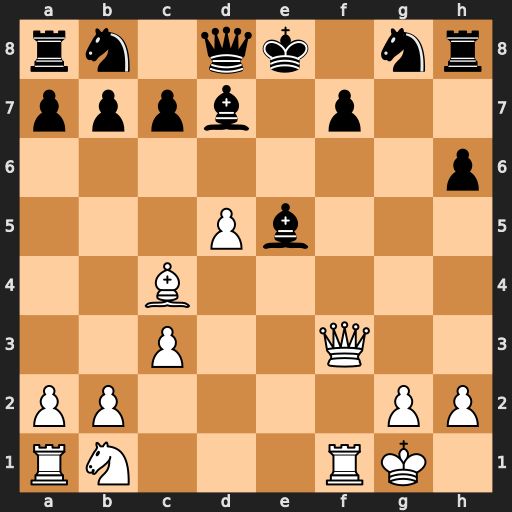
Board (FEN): rn1qk1nr/pppb1p2/7p/3Pb3/2B5/2P2Q2/PP4PP/RN3RK1
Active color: w
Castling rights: kq
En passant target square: -
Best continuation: Qxf7#